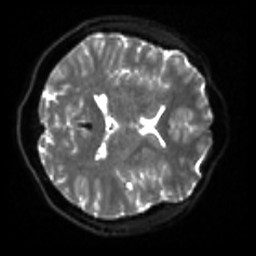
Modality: sbref
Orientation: axial
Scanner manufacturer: siemens
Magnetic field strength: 3 T
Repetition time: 4 s
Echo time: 0.0594 s